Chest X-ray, PA view. Patient: 57 years old, sex F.
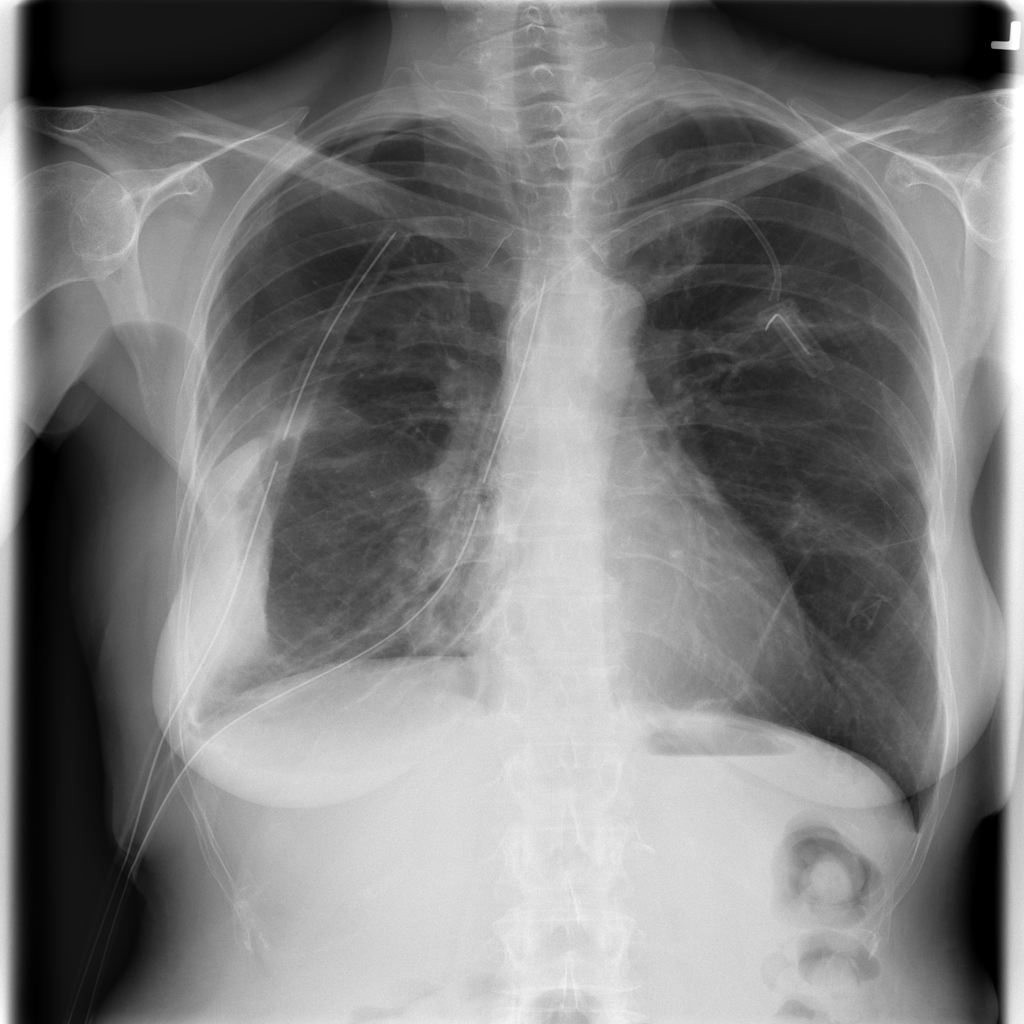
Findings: Pneumothorax